Question: I want to make an user enter a paragraph in a jsp page, but the problem is, the jsp page only displays a regular size text box , which is too small to enter a paragraph.
What i mean is i want to display a large text box in the jsp page so that the user can enter text in to it.
For example like this one :

How do i make a small text box as big as the above example?
Thank you for your time.
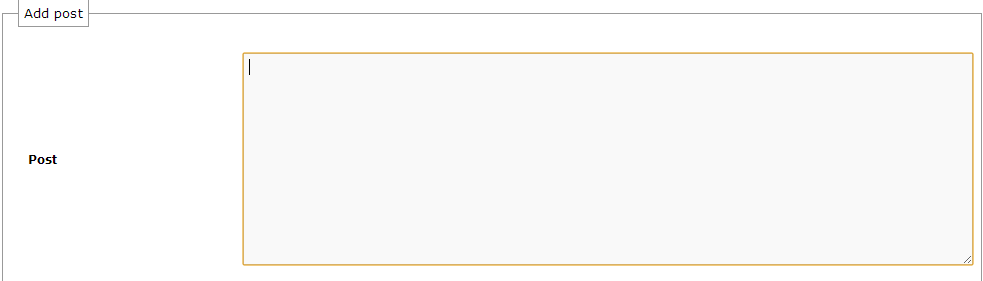
Answer: You need to use <URL>
'''
<textarea name="paragraph_text" cols="50" rows="10"></textarea>
'''
### Required Attributes
- -